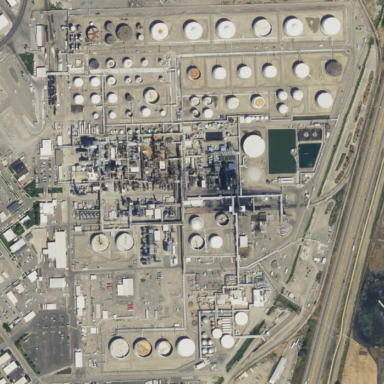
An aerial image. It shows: Industrial area.